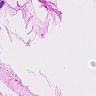
Metastatic tissue present: no